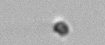
Label: nanoplankton_mix